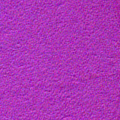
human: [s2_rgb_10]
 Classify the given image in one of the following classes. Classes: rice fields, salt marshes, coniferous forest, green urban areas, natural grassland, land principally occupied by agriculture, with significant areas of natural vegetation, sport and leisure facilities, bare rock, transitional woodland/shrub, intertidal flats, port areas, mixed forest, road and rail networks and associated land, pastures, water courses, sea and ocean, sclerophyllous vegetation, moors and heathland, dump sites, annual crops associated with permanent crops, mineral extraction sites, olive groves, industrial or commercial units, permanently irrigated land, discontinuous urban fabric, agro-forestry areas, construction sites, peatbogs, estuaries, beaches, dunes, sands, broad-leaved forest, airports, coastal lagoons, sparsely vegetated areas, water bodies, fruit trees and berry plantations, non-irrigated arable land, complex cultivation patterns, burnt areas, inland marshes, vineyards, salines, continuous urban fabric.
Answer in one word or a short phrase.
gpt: sea and ocean